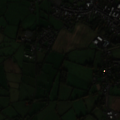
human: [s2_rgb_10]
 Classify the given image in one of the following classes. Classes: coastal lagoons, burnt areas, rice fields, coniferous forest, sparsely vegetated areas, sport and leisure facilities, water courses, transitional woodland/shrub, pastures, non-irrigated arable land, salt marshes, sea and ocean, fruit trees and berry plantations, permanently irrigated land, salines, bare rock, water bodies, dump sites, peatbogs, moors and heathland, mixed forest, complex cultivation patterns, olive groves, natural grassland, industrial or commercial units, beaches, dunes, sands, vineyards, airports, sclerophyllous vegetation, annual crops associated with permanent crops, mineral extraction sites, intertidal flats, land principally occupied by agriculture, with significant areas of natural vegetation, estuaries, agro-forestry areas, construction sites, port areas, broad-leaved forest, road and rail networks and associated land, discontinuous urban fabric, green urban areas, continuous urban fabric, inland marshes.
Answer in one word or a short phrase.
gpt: discontinuous urban fabric, pastures